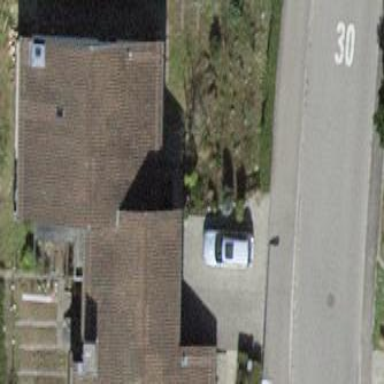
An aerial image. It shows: Semidetached house with tile roof.